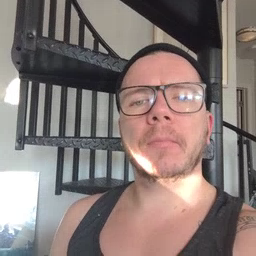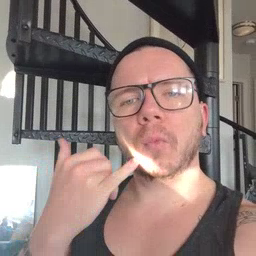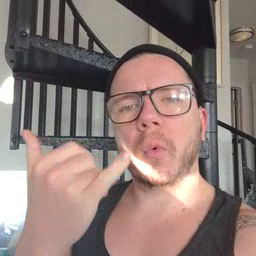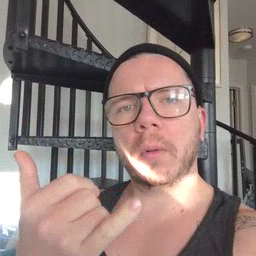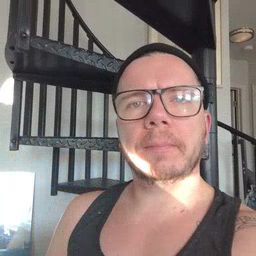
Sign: callonphone